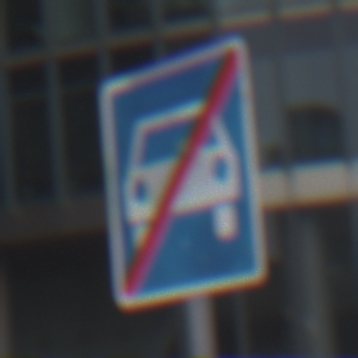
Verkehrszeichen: EndeKraftfahrstrasse
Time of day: MorningAfternoon
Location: Outdoor (Urban)
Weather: Overcast
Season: NotSpecified
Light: Natural